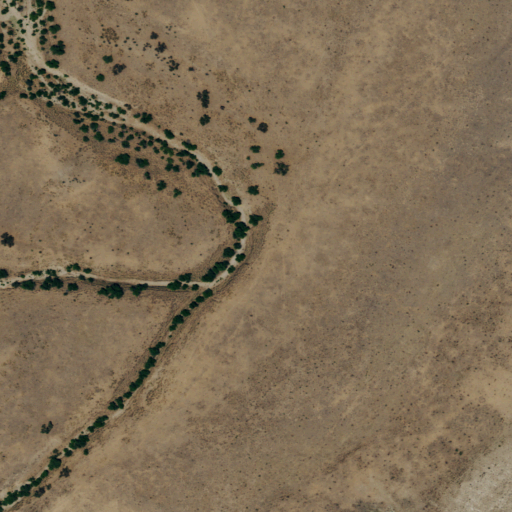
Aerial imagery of valley in New Mexico named Big Draw containing shrub and grassland